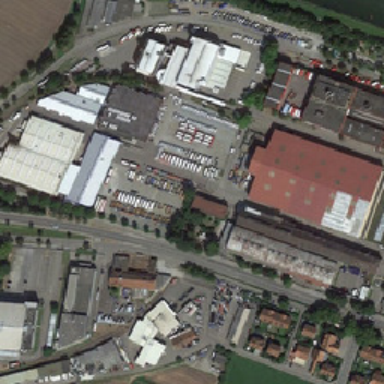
There is a heavy industrial area near the river .